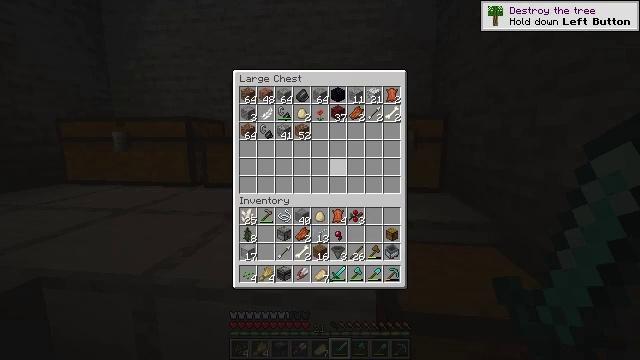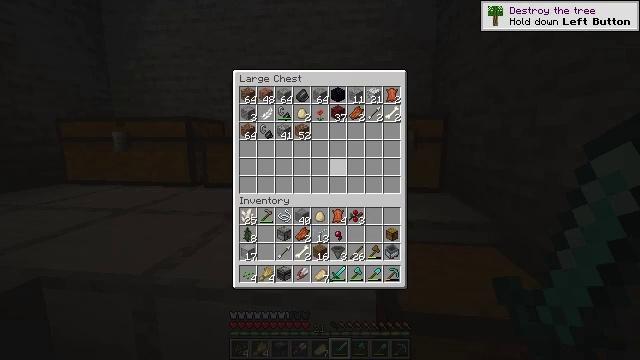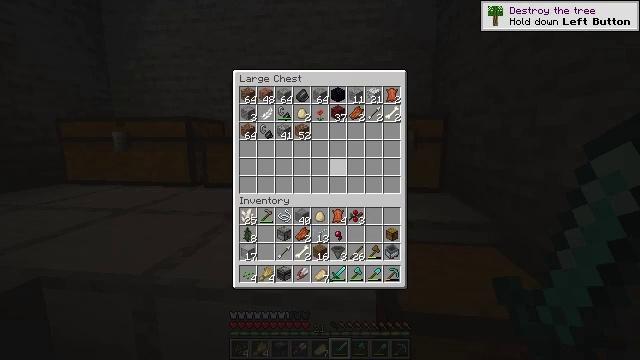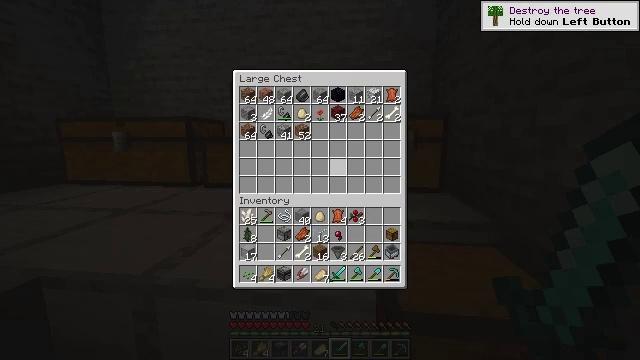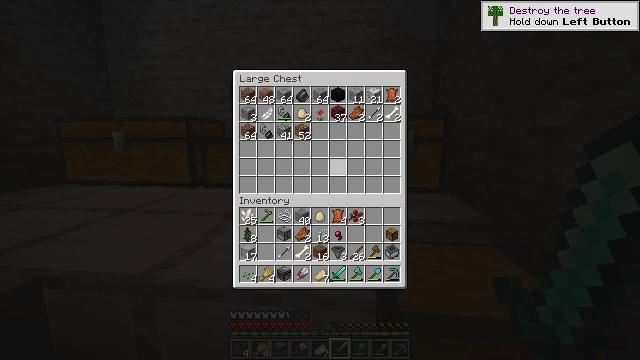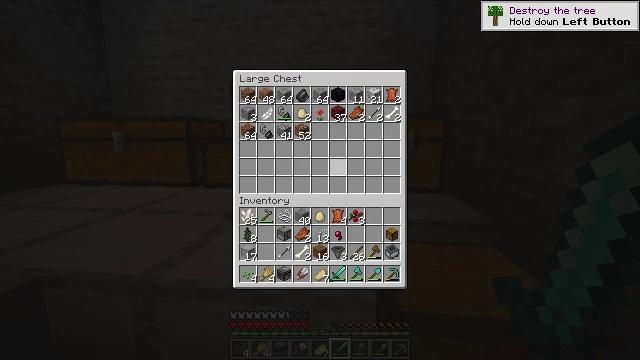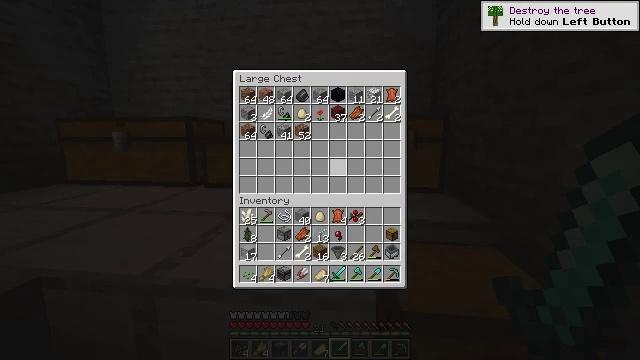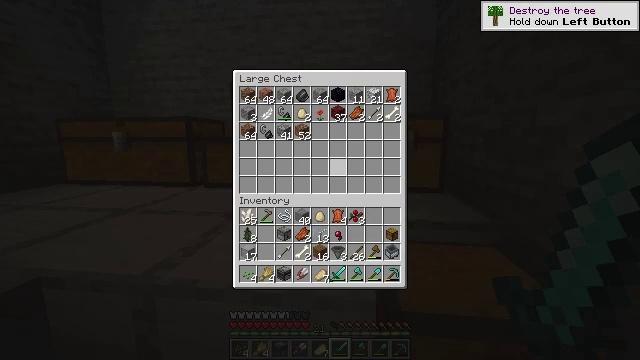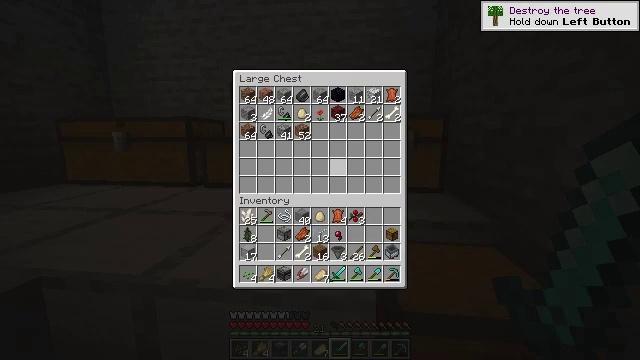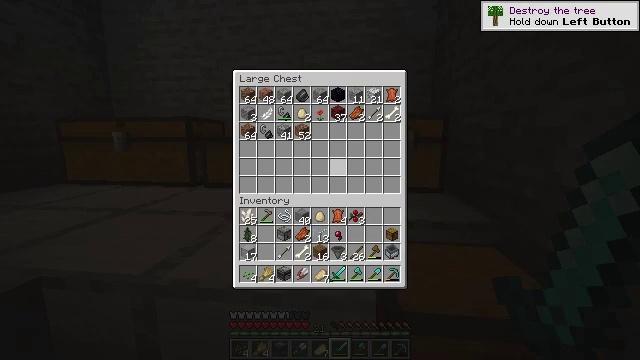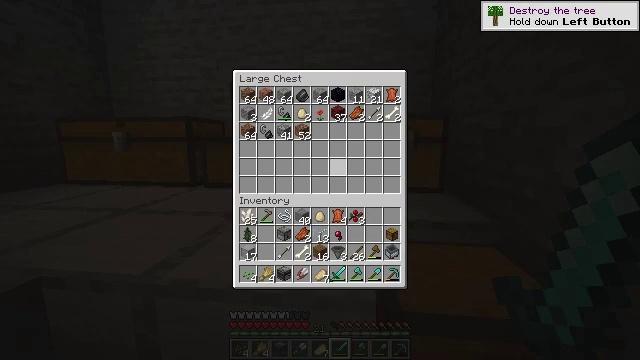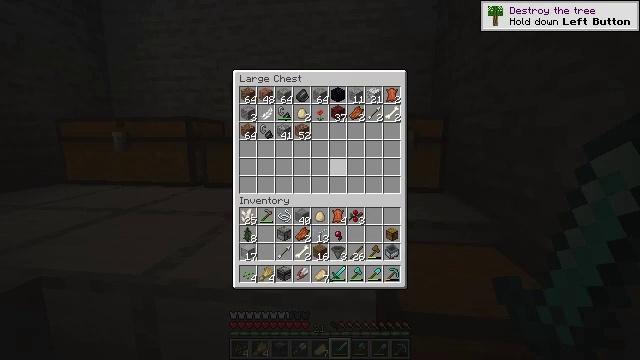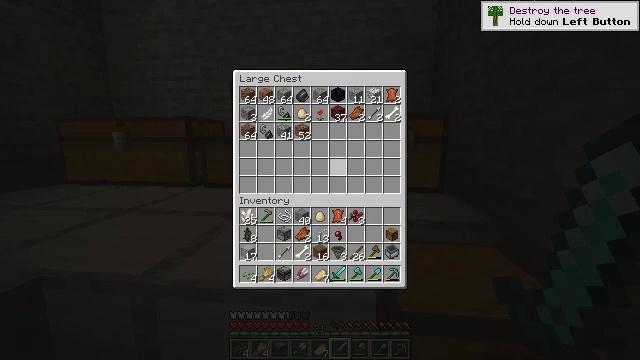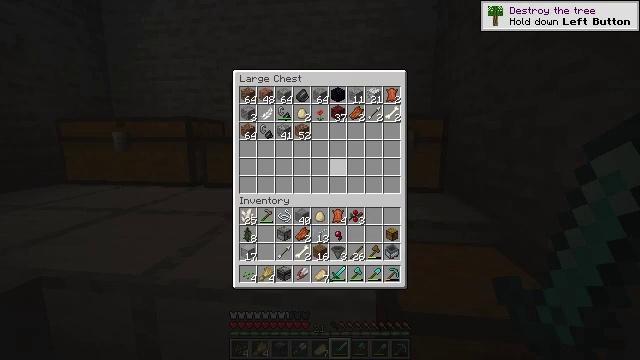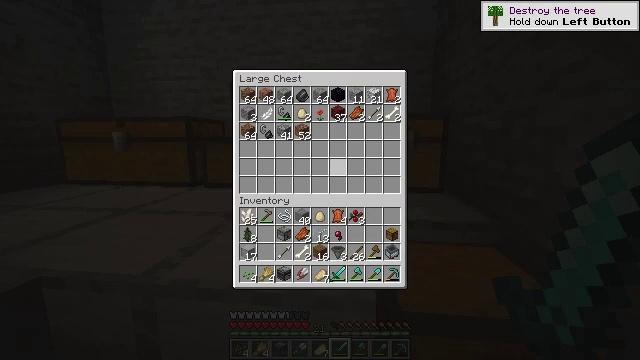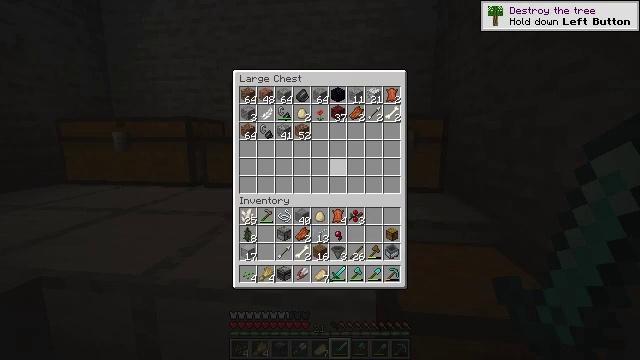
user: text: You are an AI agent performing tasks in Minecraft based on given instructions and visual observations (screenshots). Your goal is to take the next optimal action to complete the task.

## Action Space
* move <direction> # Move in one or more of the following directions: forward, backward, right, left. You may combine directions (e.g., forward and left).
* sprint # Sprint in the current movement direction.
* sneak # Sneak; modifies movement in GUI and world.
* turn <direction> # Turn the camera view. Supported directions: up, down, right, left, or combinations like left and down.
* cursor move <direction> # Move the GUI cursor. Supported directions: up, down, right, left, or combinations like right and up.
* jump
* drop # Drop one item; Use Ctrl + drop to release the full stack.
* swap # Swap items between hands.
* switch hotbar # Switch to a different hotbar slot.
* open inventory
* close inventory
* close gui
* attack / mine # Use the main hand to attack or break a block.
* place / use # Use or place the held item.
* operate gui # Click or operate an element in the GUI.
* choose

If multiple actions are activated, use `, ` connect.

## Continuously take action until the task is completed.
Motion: motion action
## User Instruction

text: craft item air
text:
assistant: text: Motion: sneak
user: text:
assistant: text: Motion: sneak
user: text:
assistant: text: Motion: sneak
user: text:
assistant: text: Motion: sneak
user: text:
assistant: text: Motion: sneak
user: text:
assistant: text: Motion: sneak
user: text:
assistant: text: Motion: sneak
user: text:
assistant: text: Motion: sneak
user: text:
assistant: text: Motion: sneak
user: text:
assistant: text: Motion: sneak
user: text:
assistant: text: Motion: sneak
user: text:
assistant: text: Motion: sneak
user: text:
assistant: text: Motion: sneak
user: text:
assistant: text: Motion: sneak
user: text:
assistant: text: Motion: sneak
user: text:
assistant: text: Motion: sneak
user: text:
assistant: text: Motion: sneak
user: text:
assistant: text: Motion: sneak
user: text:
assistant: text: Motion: sneak
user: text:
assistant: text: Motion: sneak
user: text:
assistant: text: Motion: sneak
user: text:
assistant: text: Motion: sneak
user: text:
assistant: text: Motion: sneak
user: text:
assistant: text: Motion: sneak
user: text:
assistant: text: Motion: sneak
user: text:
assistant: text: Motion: sneak
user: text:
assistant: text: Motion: sneak
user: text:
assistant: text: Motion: sneak, turn down
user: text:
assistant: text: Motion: sneak
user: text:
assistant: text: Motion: sneak, turn down